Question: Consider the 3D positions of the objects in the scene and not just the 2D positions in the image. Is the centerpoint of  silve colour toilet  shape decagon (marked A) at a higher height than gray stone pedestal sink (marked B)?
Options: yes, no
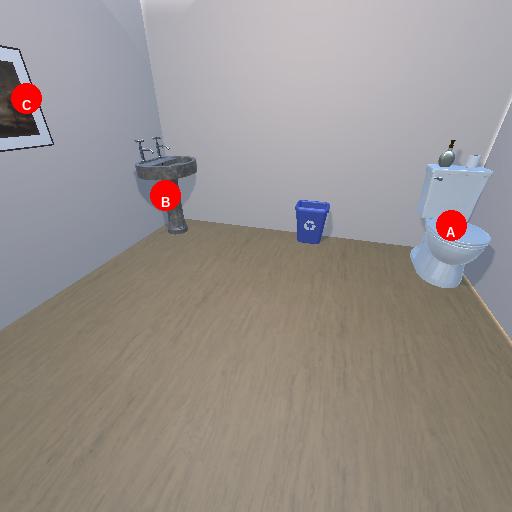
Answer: yes